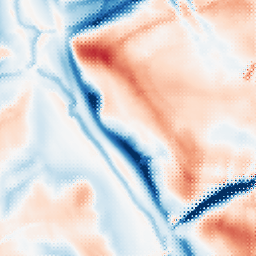
Category: multiscale
Decomposition family: dog_multiscale
Decomposition parameters: sigma_ratio: 1.4
n_scales: 6
base_sigma: 2
Upsampling method: regularized
Upsampling parameters: scale: 2
lambda_reg: 0.1
Upsampling scale: 2